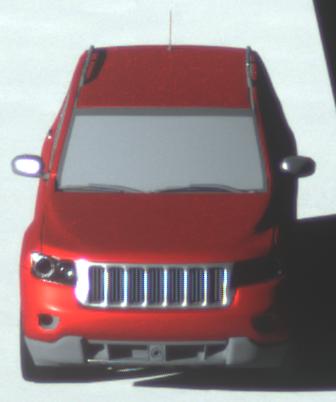
Make: Jeep
Model: Grand Cherokee
Detailed model: WK2
Model produced from: 2010
Model produced until: 2021
Doors: 5
Color: red
Road condition: dry road
Daytime: morning or afternoon
Contrast: high contrast